Question: I am checking the internet connection of my computer and do not understand a few points.
The following is a result from '$ netstat':

I do not understand why for some items in the list have 'localhost:xxxxx' as their .
since 'netstat' shows the internet connections, shouldn't this show IP addresses of outside my computer?
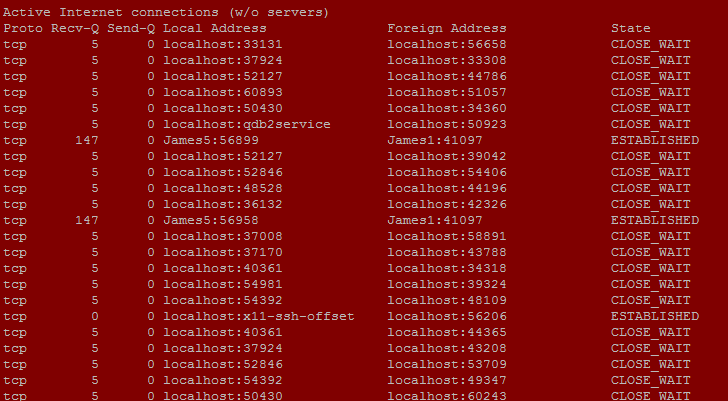
Answer: 'netstat' per default tries to convert the data it finds into host names. It does so by reverse resolving the IP addresses via DNS.
For example, '127.0.0.1' gets replaced with 'localhost' in this case.
The same happens with the ports, but there it doesn't happen via DNS, but via a file like '/etc/services' which provides a mapping between port numbers and service names.
You can prevent this with the 'netstat' option '-n'.